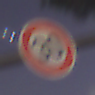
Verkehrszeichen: Geschwindigkeit30
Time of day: Night
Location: Outdoor (Suburban)
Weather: PartlyCloudy
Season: NotSpecified
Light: Artificial